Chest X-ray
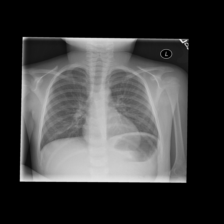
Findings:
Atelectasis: negative
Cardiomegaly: negative
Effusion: negative
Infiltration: positive
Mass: negative
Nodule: negative
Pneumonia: negative
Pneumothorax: negative
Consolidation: negative
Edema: negative
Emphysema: negative
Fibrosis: negative
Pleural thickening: negative
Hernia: negative